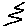
Label: zigzag